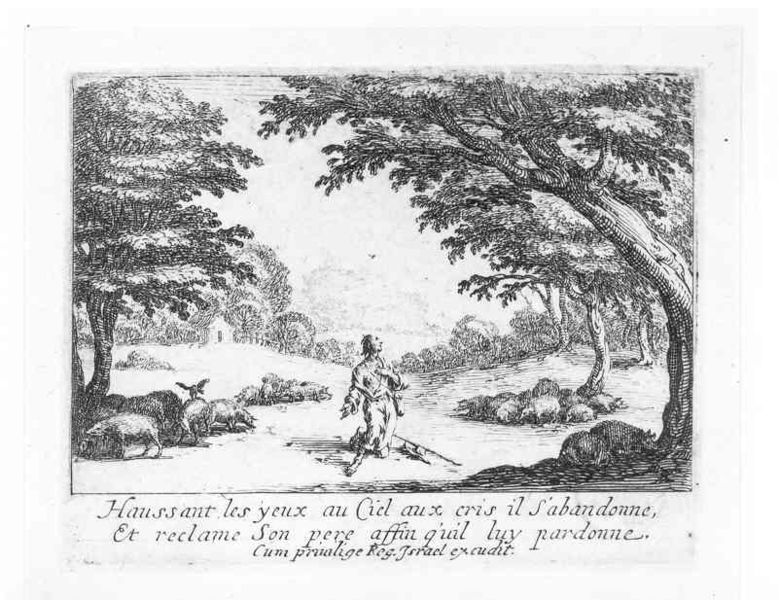
Titel: Der Verlorene Sohn erfleht das göttliche Mitleid
Künstler: Jacques Callot
Standort: Karlsruhe
Institution: Staatliche Kunsthalle Karlsruhe
Schlagwörter: adler, baum, blätter, felsen, flügel, himmel, mann, schatten, vogel, weiß, wolken, bäume, landschaft, frankreich, geste, hut, licht, schwarz, zeichnung, gebäude, gras, haus, hund, tiere, weg, wiese, mensch, steine, baumstamm, erde, feld, natur, weide, busch, hütte, kirche, pfad, blatt, wald, stock, schrift, stab, verlassen, grafik, graphik, herde, schweine, idylle, pause, rast, französisch, essen, sprechen, schaf, schwein, weiden, einöde, lichtung, druck, schwarz-weiß, schraffur, radierung, stich, text, beten, gebet, gestus, sänger, reh, christus, jesus, fressen, knieend, kniend, kapelle, erscheinung, heiliger, eiche, wildschwein, hirtenstab, eichen, schafe, hirte, hüten, schaafe, schäfer, hirtenstock, schatten licht, äume, wildschweine, wunder, krähe, eichel, golgatha, illustartion, eicheln, verlorener sohn, ciel, starb, schweineherde, schweinehirte, hirtte, gebäue, waldweide, eichelmast, hirrte, ehrenwort, naturandacht, wnder, singel